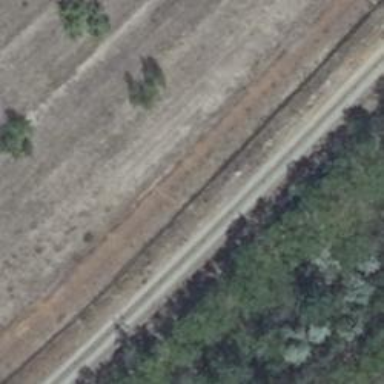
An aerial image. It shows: Gravel track with track type of grade3.